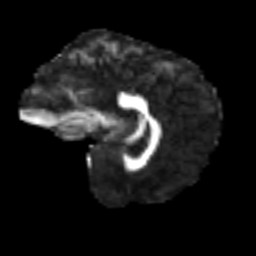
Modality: FA
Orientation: sagittal
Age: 57
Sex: female
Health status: ill
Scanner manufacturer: siemens
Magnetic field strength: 3 T
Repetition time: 8.7 s
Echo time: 0.11 s